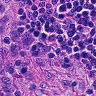
Metastatic tissue present: no